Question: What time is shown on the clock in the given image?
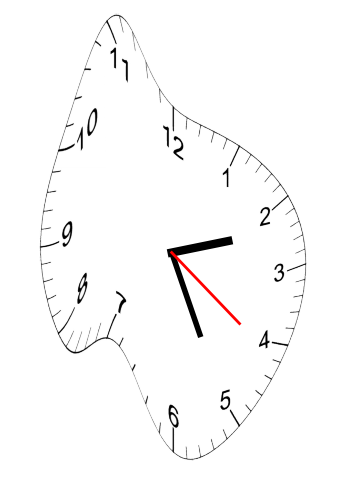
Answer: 02:25:21